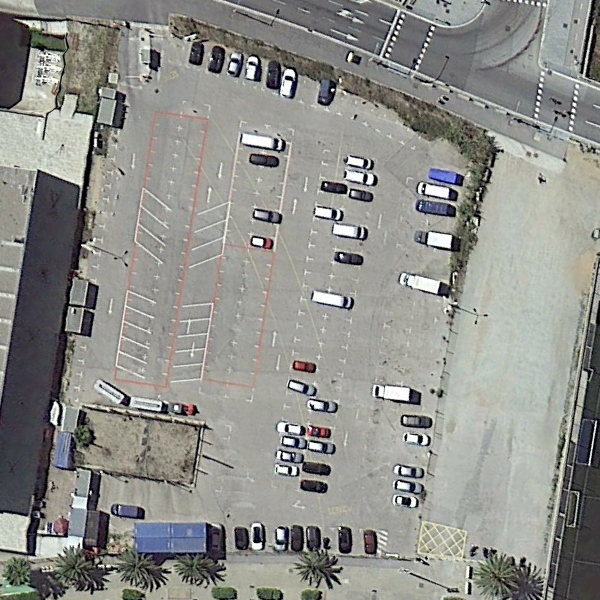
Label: Parking